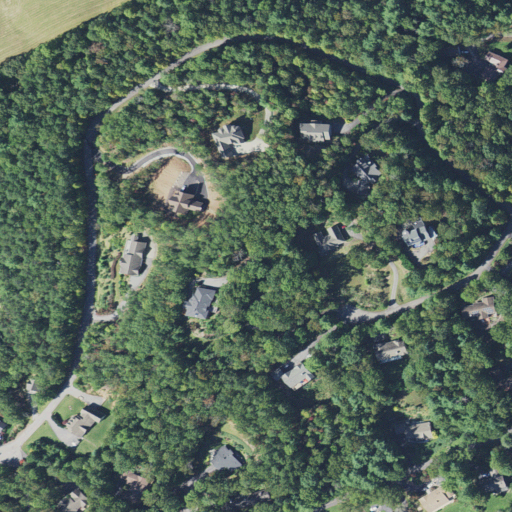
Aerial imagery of mountain in North Carolina named Pine Knob containing mixed forest, open development, deciduous forest, grassland, low intensity development, medium intensity development, and pasture